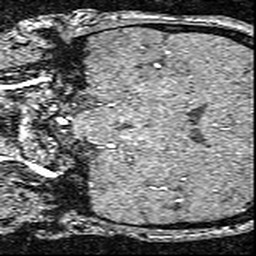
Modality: angio
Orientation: coronal
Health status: ill
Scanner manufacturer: siemens
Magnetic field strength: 3 T
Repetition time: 0.023 s
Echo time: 0.00418 s